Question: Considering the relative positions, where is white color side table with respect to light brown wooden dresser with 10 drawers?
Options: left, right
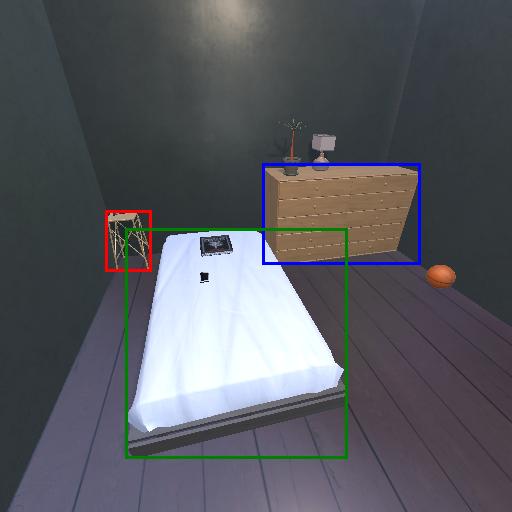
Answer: left